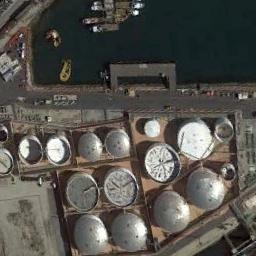
Label: storage tanks